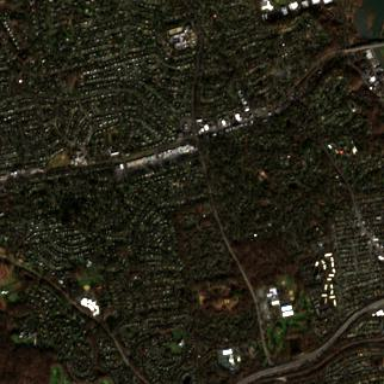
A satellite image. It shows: Residential area composed of single-family homes.